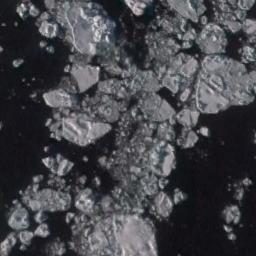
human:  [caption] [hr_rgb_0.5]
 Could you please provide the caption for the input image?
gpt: There are sea ice of different sizes .

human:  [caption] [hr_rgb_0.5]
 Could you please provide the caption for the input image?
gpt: Countless ice cubes of all sizes are closely connected into a large piece floating on the deep blue sea .

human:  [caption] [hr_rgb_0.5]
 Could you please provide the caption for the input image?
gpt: A lot of sea ice of different sizes gathers together and the color of the seawater is deep blue .

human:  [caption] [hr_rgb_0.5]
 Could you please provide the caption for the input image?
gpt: There are many ice on the dark blue sea .

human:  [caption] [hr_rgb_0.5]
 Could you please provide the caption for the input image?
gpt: There are many pieces of sea ice .